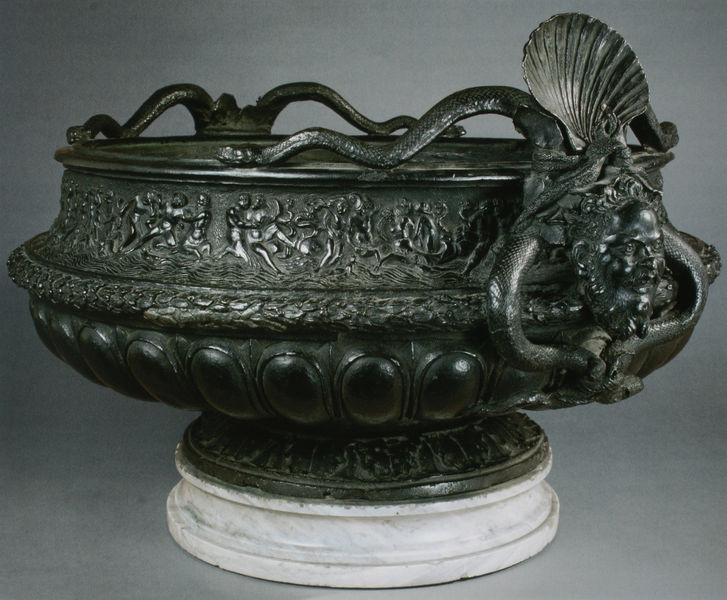
Titel: Bronzeschale mit Schlangen
Künstler: Paduanischer Bildhauer
Standort: Wien
Institution: Kunsthistorisches Museum
Schlagwörter: dunkel, fuß, kampf, kopf, laub, mann, schatten, wasser, weiß, grün, menschen, geschwungen, grau, licht, marmor, stirn, szene, muster, ornament, tanz, alt, bart, gesicht, mensch, schale, sockel, stein, vollbart, portrait, spiegel, flach, figur, brunnen, rund, schuppen, henkel, krug, putto, skulptur, relief, welle, italien, rand, figuren, wettkampf, glanz, ornamente, verzierung, metall, bauch, bronze, plastik, plinthe, marmoriert, foto, fotografie, photographie, griff, gefäß, zinn, offen, maske, becken, kupfer, schlange, kranz, lorbeer, rom, photo, verziert, fries, griffe, farbfoto, antik, götter, griechisch, mythos, nymphen, griechenland, medusa, schlangen, muschel, guss, klassik, gegenstand, objekt, szenen, behälter, wulst, eierstab, ovale, gewellt, bacchanal, kessel, klassisch, kampfszenen, eier, taufbecken, kult, masken, behältnis, muscher, ding, attachen, hellas, krater, natter, jakobsmuschel, poseidon, wettstreit, maskaron, manerismus, kultgegenstand, schlangenförmig, baccanal, maskeron, ornamentierung, eierstock, taufbeken, 1516, vasel